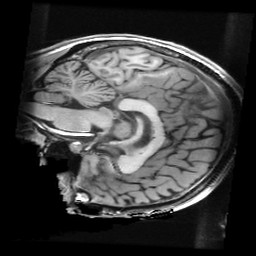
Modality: T1w
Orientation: sagittal
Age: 30
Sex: male